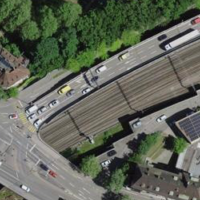
EUNIS habitat code: 57
Species observed at this site:
Podarcis muralis